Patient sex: F
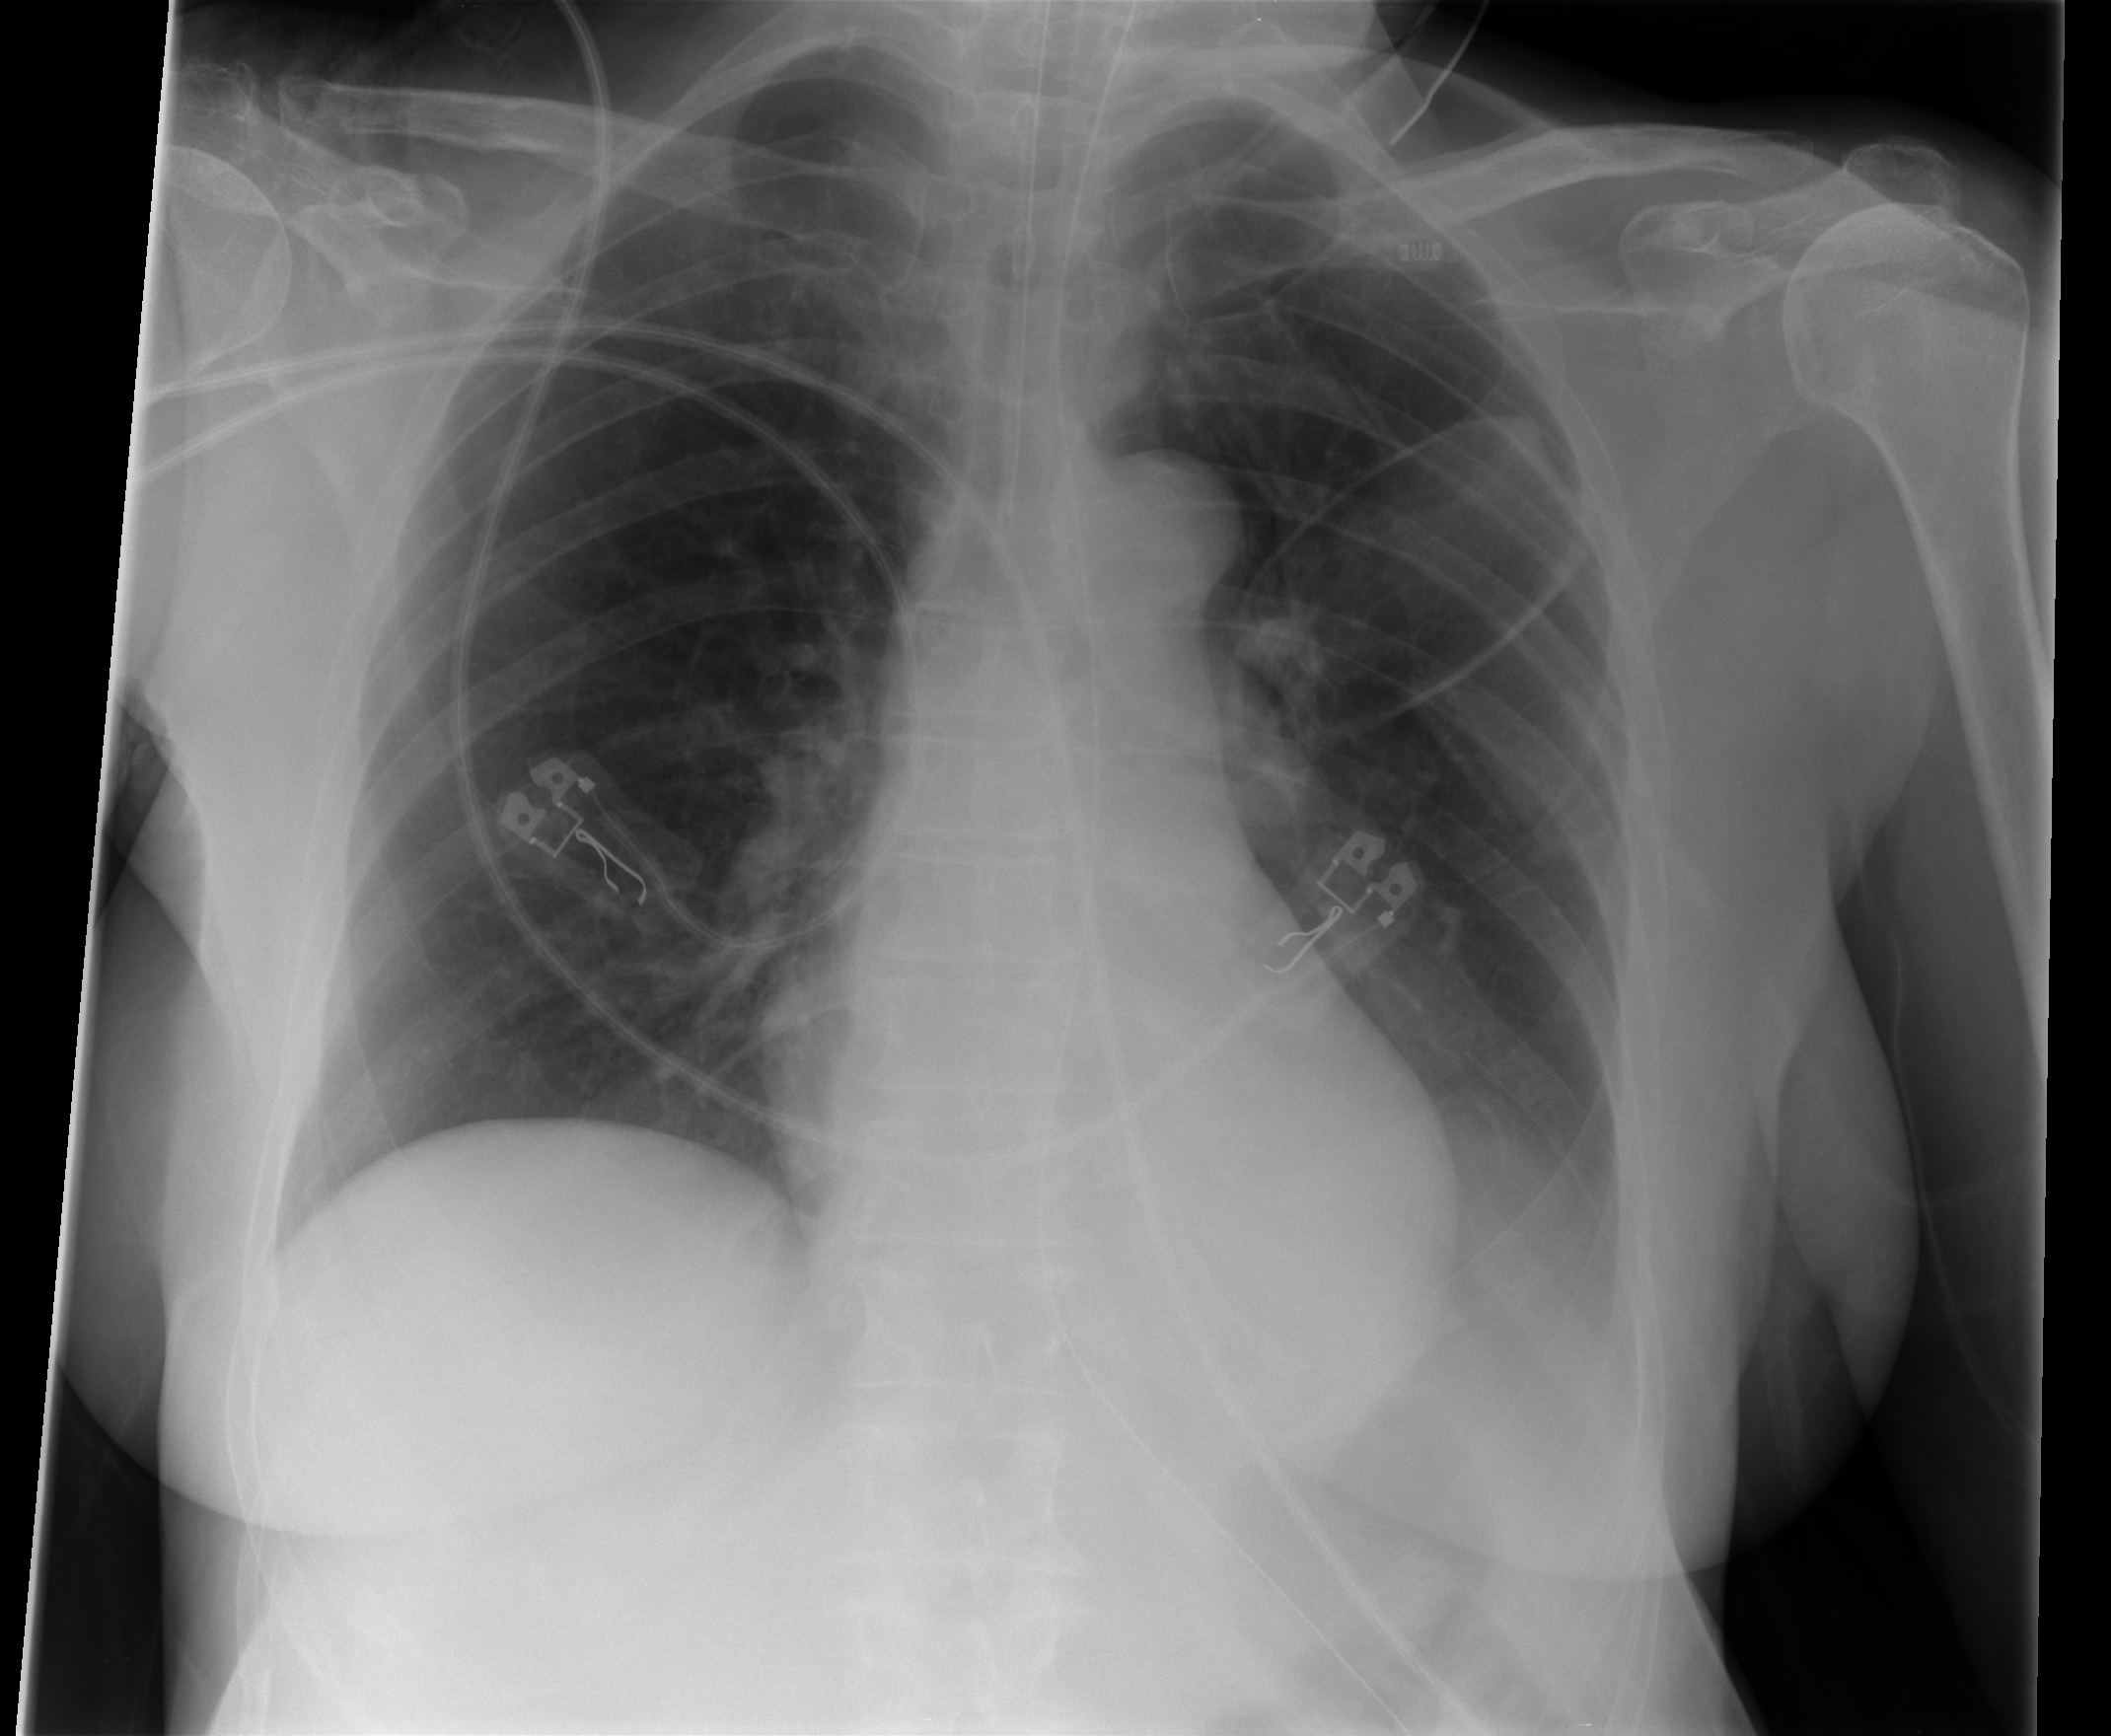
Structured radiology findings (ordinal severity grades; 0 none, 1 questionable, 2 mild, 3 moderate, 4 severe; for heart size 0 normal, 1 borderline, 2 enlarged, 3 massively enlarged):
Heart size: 0
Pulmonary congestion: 0
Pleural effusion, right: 0
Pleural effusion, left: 2
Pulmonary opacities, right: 0
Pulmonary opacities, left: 0
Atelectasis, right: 0
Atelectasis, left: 2